Question: I'm having problems setting up my TableRow with some TextViews in TableLayout dynamically. I have two pictures, one is my current situation shown, and the other is my mockup, expected situation (the goal which I need to achieve). I do not have any XML layouts; All of these are created programmatically, which is also something I need to achieve.
The snapshots shown are for a High Score screen, where I get a list of players with high scores, and display them altogether in a TableLayout. I'm just having trouble with the row/column positions.

Here's my code:
'''
public void onResume() {
super.onResume();
//=============================================
TextView number = new TextView(this);
number.setText("1");
TextView place = new TextView(this);
place.setText("4th");
TextView testScore = new TextView(this);
testScore.setText("113489");
table = new TableLayout(this);
//rows = new Stack<TableRow>();
TableRow row = new TableRow(this);
row.addView(number);
row.addView(place);
row.addView(testScore);
table.addView(row);
this.setContentView(table);
}
'''
If anyone knows how I should change my code from the Current Situation to the mockup Expected Situation, I gladly appreciate it. If I'm doing something wrong, please post a comment. Thanks in advance.
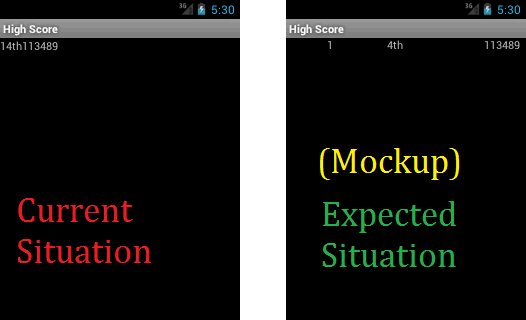
Answer: I just found a good link about TableLayout and TableRow, creating specific positions dynamically. <URL> Of course, the code here is just the barebones of it, used to demostrate a simple position layout.
Here's my code and the given picture of the result:
'''
public void onResume() {
super.onResume();
//=============================================
dip = (int) TypedValue.applyDimension(TypedValue.COMPLEX_UNIT_DIP, (float) 1, this.getResources().getDisplayMetrics());
if (dip <= 0)
dip = 1;
TextView number = new TextView(this);
TextView place = new TextView(this);
TextView testScore = new TextView(this);
number.setText("1");
place.setText("4th");
testScore.setText("113489");
number.setWidth(50 * dip);
place.setWidth(75 * dip);
testScore.setWidth(150 * dip);
number.setPadding(20*dip, 0, 0, 0);
table = new TableLayout(this);
TableRow row = new TableRow(this);
row.addView(number);
row.addView(place);
row.addView(testScore);
table.addView(row, new TableLayout.LayoutParams(TableLayout.LayoutParams.WRAP_CONTENT, TableLayout.LayoutParams.WRAP_CONTENT));
this.setContentView(table);
}
'''
I'm actually astonished that there's a method for obtaining the DIP unit. Should've searched for that in the first place. :P